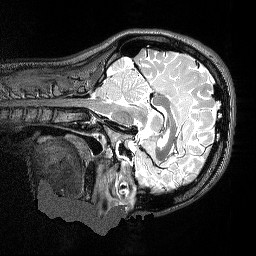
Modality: T2w
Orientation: sagittal
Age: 23
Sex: female
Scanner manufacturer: siemens
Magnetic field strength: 3 T
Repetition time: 3.2 s
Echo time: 0.564 s